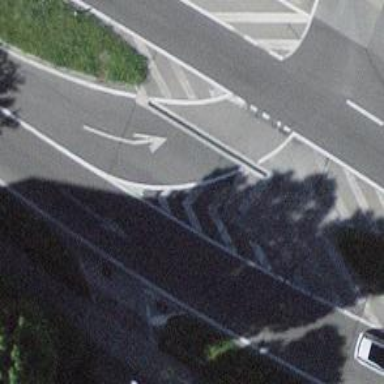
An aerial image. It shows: Trunk link road with asphalt surface.